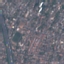
Label: Residential